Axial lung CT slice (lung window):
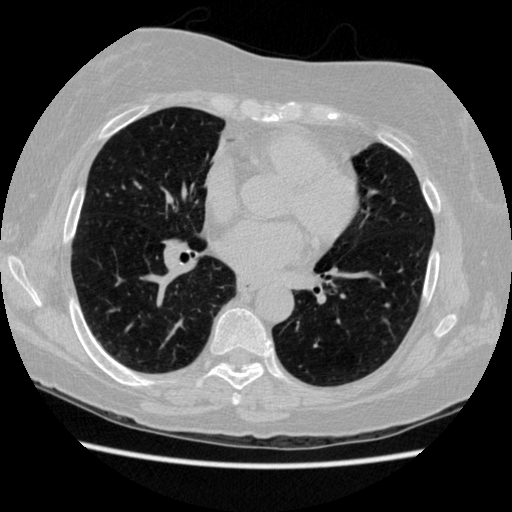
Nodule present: no